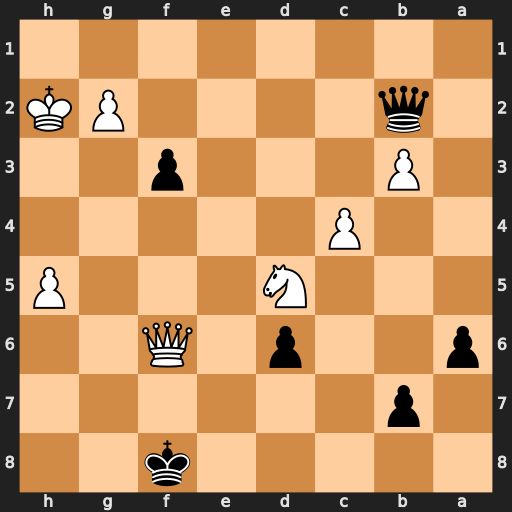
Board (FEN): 5k2/1p6/p2p1Q2/3N3P/2P5/1P3p2/1q4PK/8
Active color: b
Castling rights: -
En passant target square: -
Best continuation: Qxf6 Nxf6 f2